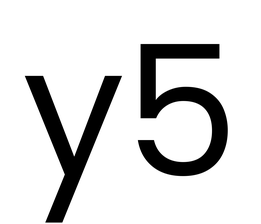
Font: Poppins-Regular